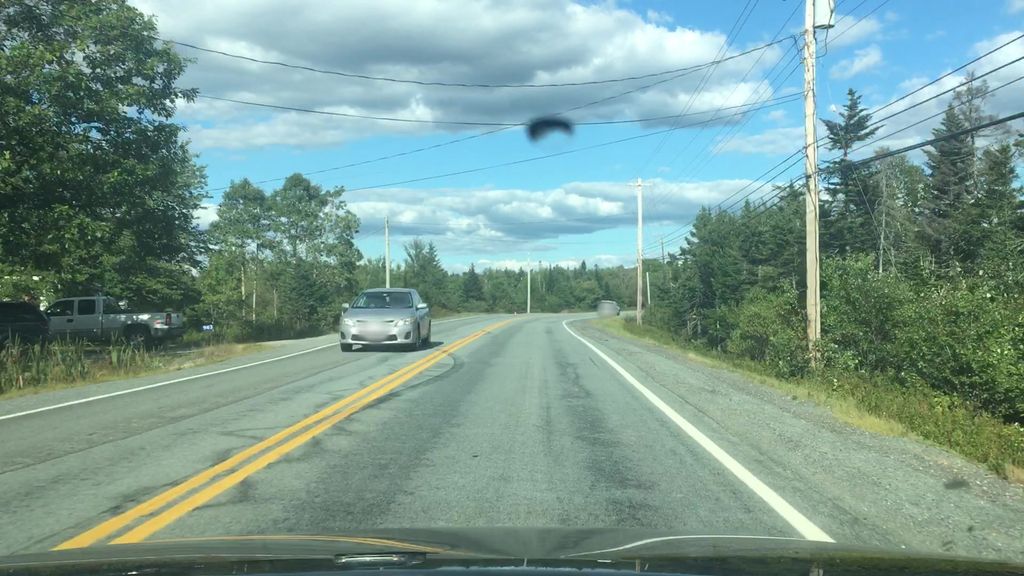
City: halifax